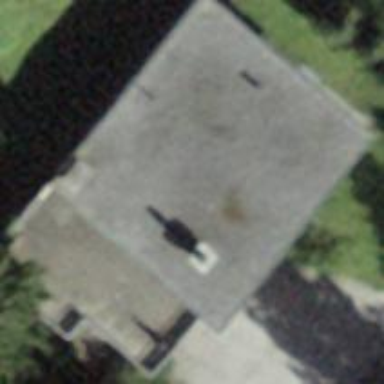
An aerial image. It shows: Flat-roofed building.